Question: I have a code like this:
'''
<div class="article-container">
<div class="article">
<h3>title1</h3>
<p>article1</p>
</div>
<div class="article">
<h3>title2</h3>
<p>article2</p>
</div>
<div class="article">
<h3>title3</h3>
<p>article3</p>
</div>
<div class="article">
<h3>title4</h3>
<p>article4</p>
</div>
</div>
'''
and I want to transform this 1 lined column into 2 columns like this:

I already tried to use this code, but is there any different way to split the div?
'''
.article-container {
display: flex;
flex-wrap: wrap;
}
.article {
flex-grow: 1;
flex-basis: 50%;
}
.article:after {
content: "";
flex: auto;
}
'''
'''
<div class="article-container">
<div class="article">
<h3>title1</h3>
<p>article1</p>
</div>
<div class="article">
<h3>title2</h3>
<p>article2</p>
</div>
<div class="article">
<h3>title3</h3>
<p>article3</p>
</div>
<div class="article">
<h3>title4</h3>
<p>article4</p>
</div>
</div>
'''
It's different from this other question <URL>, the "article" arrangement from this question is different. Anyone got the idea?
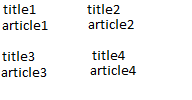
Answer: Nothing wrong with flexbox for this layout.
There's no need to use a pseudo-element.
'''
.article-container {
display: flex;
flex-wrap: wrap;
}
.article {
flex: 0 0 50%;
padding: 10px;
}
* {
margin: 0;
box-sizing: border-box;
}
'''
'''
<div class="article-container">
<div class="article">
<h3>title1</h3>
<p>article1</p>
</div>
<div class="article">
<h3>title2</h3>
<p>article2</p>
</div>
<div class="article">
<h3>title3</h3>
<p>article3</p>
</div>
<div class="article">
<h3>title4</h3>
<p>article4</p>
</div>
</div>
'''